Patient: sex M, age 43
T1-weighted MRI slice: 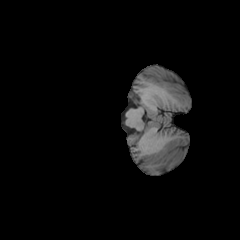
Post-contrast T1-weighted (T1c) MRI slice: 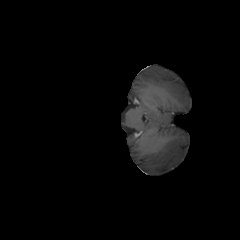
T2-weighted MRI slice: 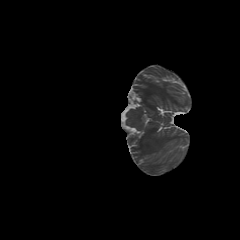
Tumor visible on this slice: no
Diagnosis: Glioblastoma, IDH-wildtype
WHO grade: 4